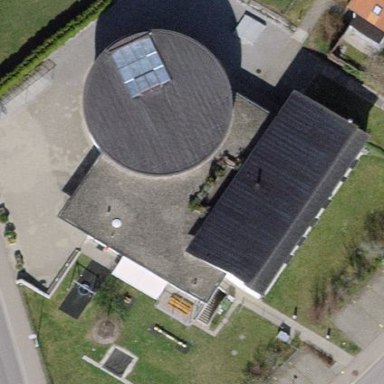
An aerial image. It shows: Building that serves as place of worship.